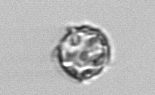
Label: Thalassiosira